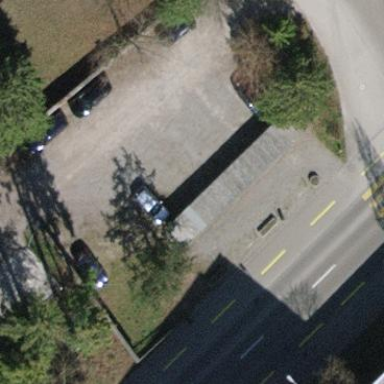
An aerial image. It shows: Street-side parking area.